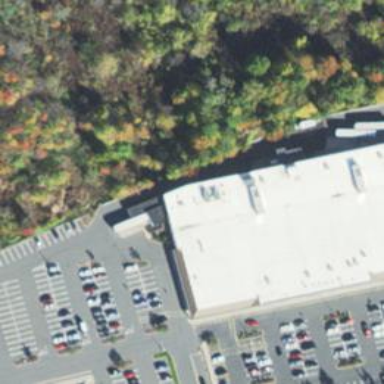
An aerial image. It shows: Retail building.